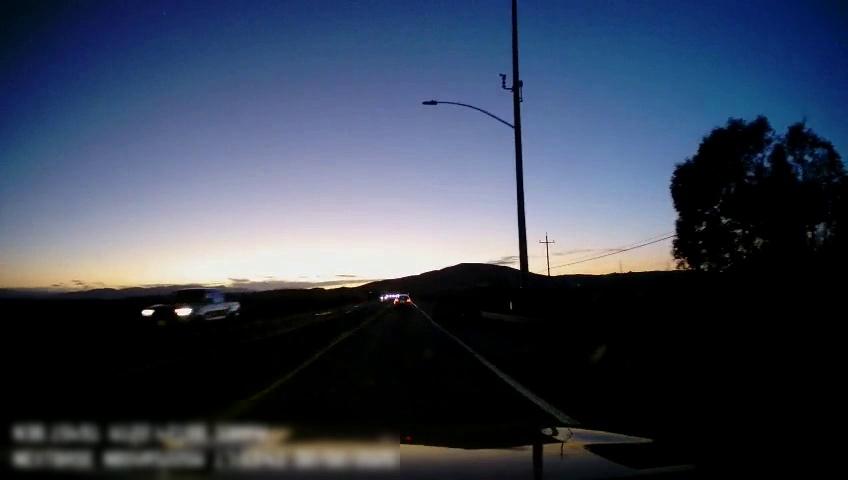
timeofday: Dusk/Dawn/Twilight
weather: Other
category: Drivable Space
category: Drivable Space
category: Vehicles | Truck
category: Vehicles | Car
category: Lanes | Current Lane
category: Lanes | Current Lane